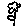
Label: flower